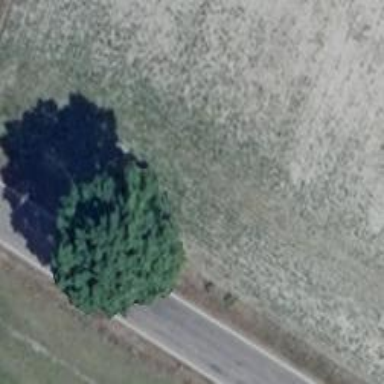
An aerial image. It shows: Deciduous tree with broadleaved leaves.